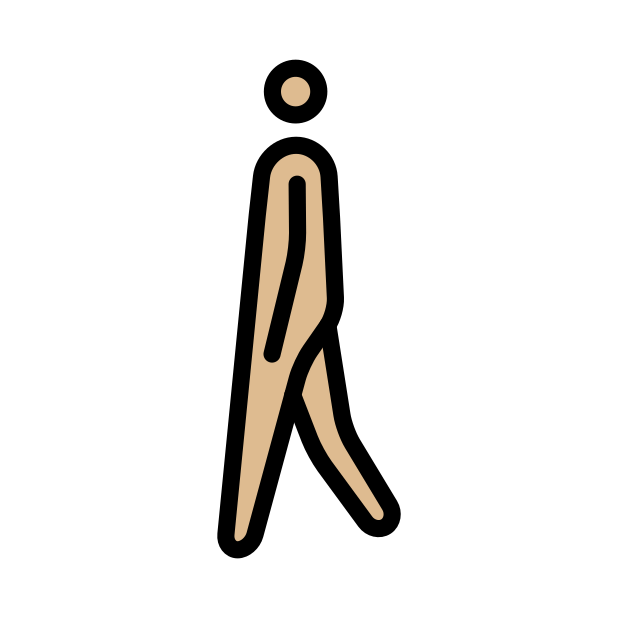
person walking: medium-light skin tone